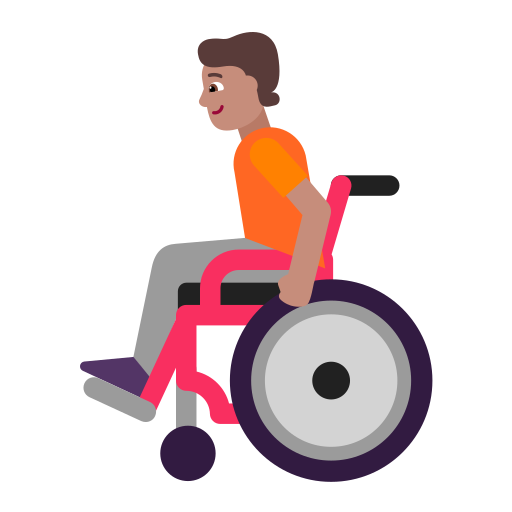
person in manual wheelchair flat